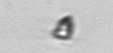
Label: Pyramimonas